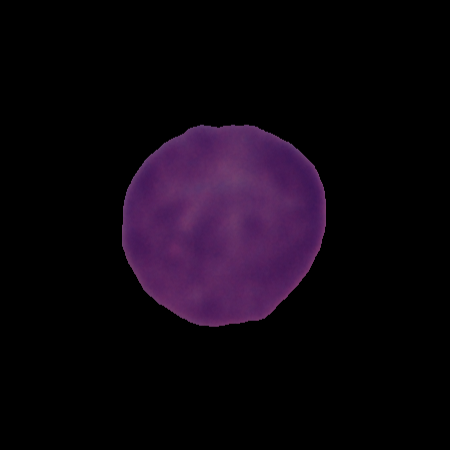
Label: cancer